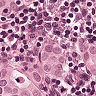
Metastatic tissue present: yes